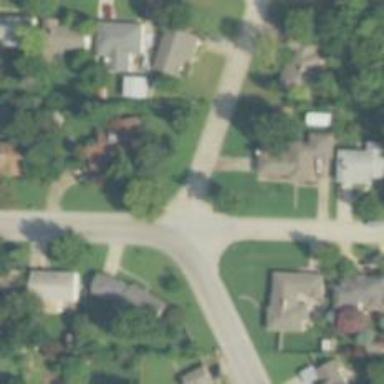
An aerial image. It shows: Road with stop sign.